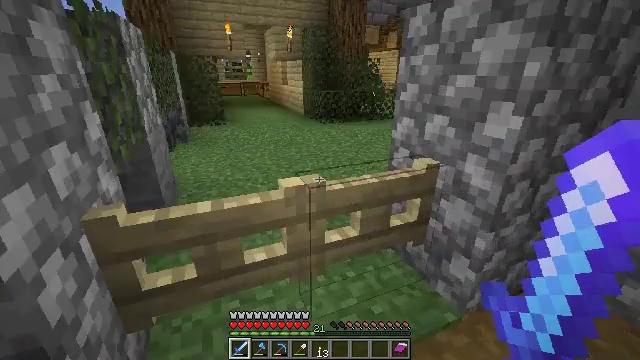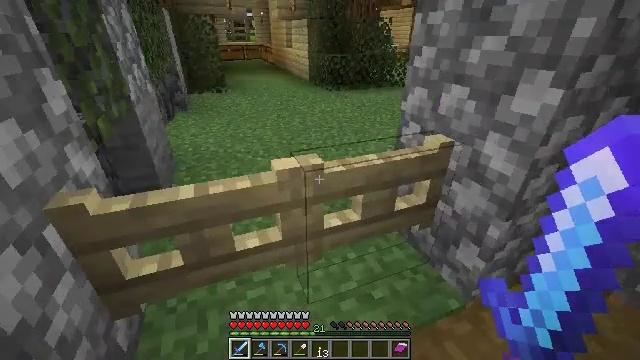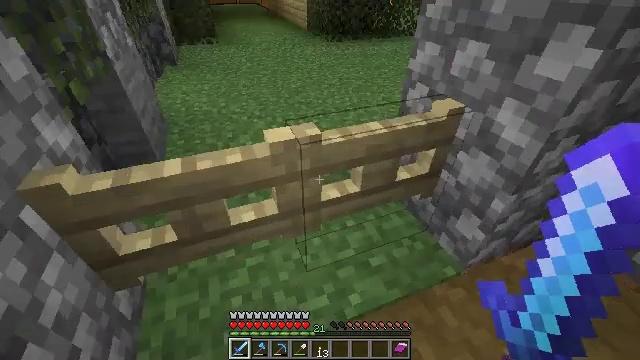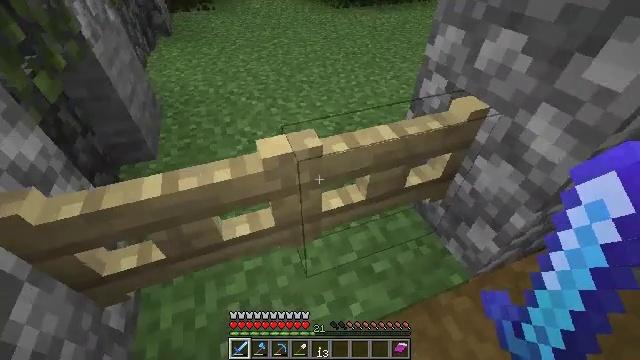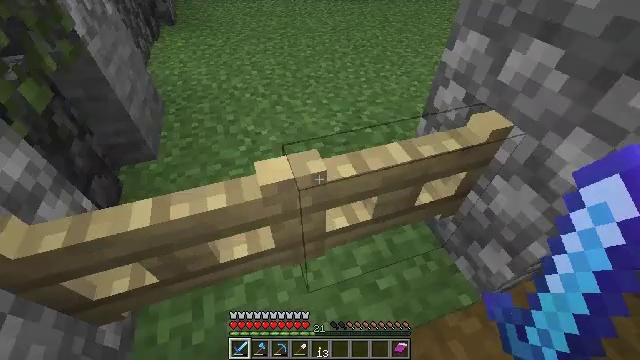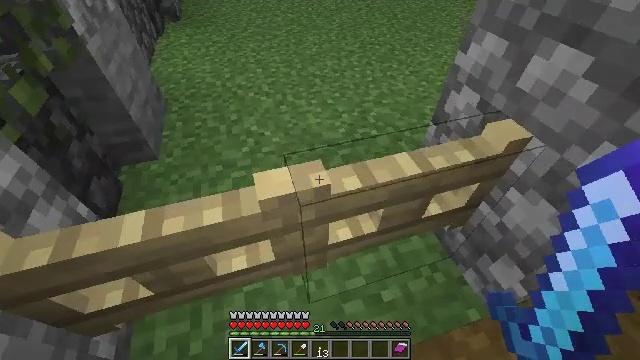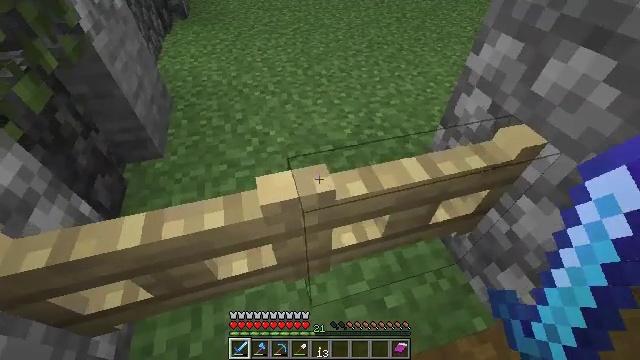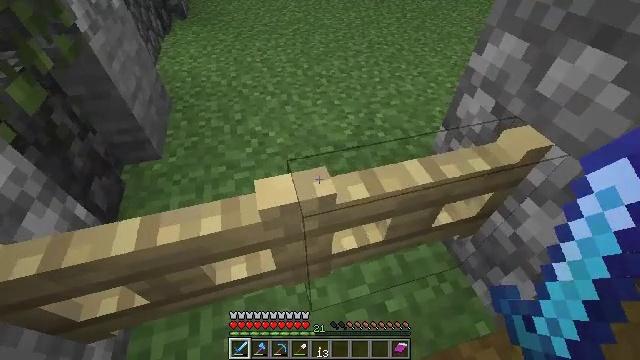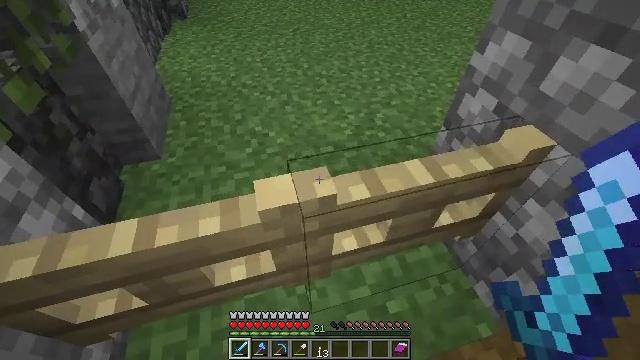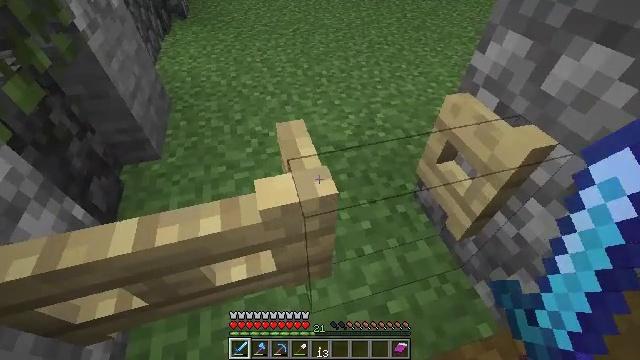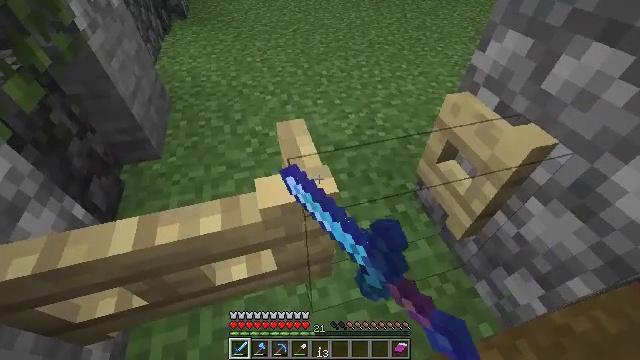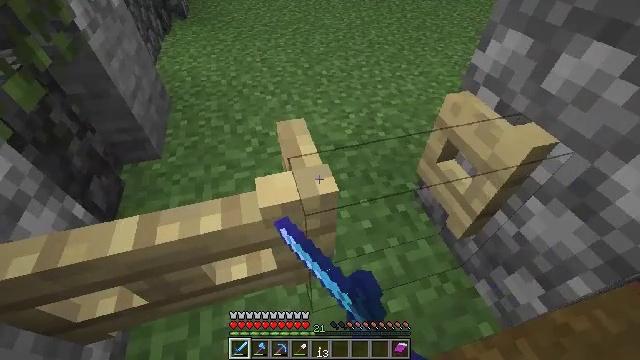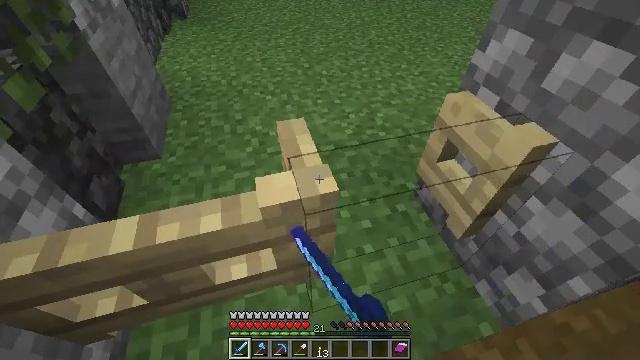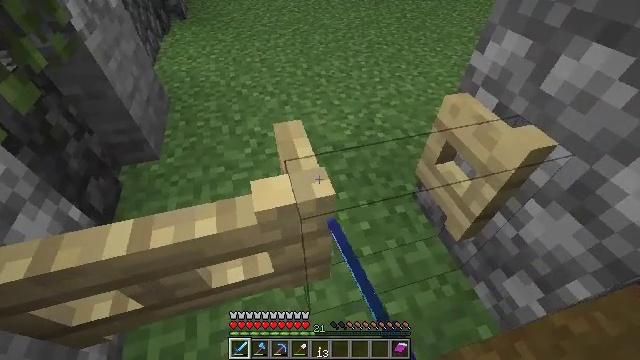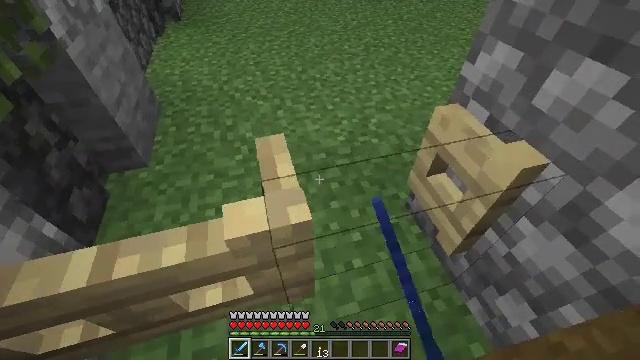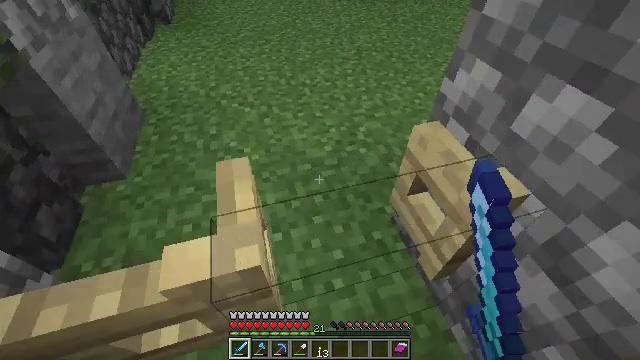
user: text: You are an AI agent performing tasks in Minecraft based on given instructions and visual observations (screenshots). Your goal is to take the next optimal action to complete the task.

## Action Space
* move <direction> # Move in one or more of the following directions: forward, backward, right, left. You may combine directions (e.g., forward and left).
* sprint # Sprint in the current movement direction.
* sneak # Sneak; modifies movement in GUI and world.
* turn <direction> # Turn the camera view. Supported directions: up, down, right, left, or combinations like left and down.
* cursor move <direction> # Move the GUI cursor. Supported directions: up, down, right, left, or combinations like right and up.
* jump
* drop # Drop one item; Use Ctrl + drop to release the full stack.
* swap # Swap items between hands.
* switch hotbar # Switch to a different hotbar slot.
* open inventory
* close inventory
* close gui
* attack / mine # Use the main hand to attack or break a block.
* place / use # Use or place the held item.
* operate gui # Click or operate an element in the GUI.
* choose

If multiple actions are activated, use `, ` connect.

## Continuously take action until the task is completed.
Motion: motion action
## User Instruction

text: Get a lead by crafting string and slimeball together.
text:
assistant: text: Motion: move forward, turn left and down
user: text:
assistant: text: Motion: move forward, turn down
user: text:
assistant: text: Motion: move forward, turn left and down
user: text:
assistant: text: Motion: turn left and down
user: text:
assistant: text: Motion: turn left
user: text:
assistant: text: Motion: turn left
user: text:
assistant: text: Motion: no_op
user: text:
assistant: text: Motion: no_op
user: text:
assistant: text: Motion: use / place
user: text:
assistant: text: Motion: use / place
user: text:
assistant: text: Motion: use / place
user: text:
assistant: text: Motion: no_op
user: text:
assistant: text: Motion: move forward and move right
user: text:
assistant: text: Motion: move forward and move right
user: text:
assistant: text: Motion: move forward and move right
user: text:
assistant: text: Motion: move forward and move right
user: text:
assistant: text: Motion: move forward
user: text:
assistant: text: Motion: move forward, turn down
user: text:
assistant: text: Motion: move forward, turn down
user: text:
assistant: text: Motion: move forward, turn right and down
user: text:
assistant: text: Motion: move forward and move left, turn right and up
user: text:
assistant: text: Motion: move left, turn right
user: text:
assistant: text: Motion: move back and move left, turn right and up
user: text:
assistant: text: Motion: move back and move left, turn right and up
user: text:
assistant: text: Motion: move back, turn right and up
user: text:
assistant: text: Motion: move back, turn right and up
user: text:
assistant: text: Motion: move back, turn right and up
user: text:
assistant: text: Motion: no_op
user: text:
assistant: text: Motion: no_op
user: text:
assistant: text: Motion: no_op